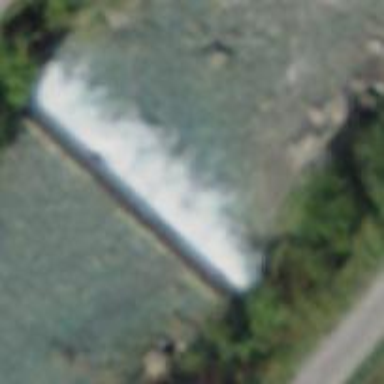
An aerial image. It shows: Weir in waterway.